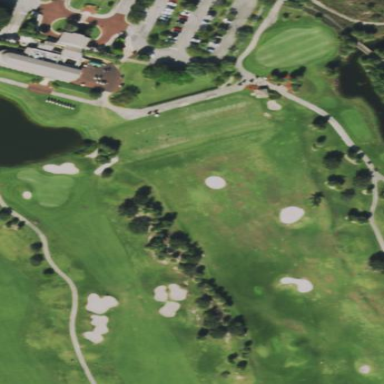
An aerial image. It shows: Sand bunker on golf course.